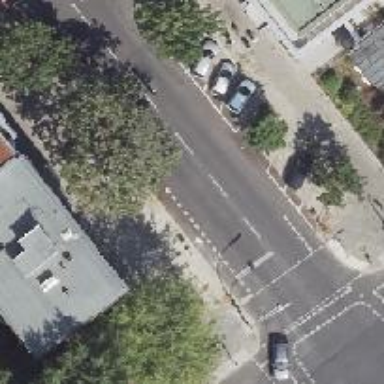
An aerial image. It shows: Tertiary road with asphalt surface featuring separate sidewalk on the left for street side parking.